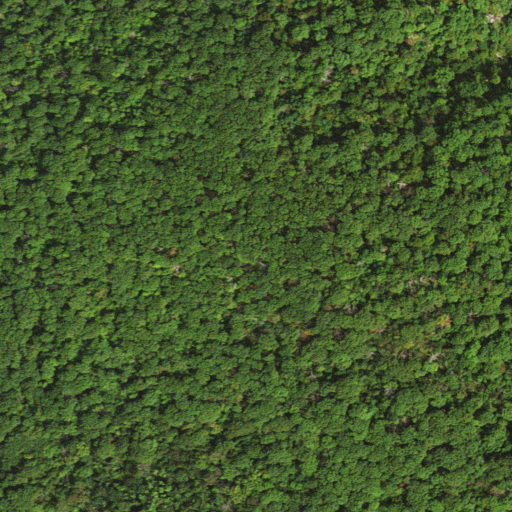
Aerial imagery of mountain in Virginia named Thorofare Mountain containing deciduous forest and mixed forest